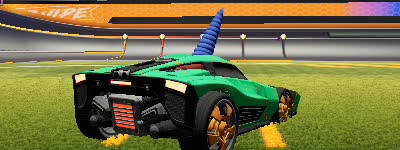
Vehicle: breakout